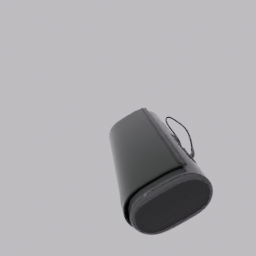
Label: mechanical